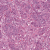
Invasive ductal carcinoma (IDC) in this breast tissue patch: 1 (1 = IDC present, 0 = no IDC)